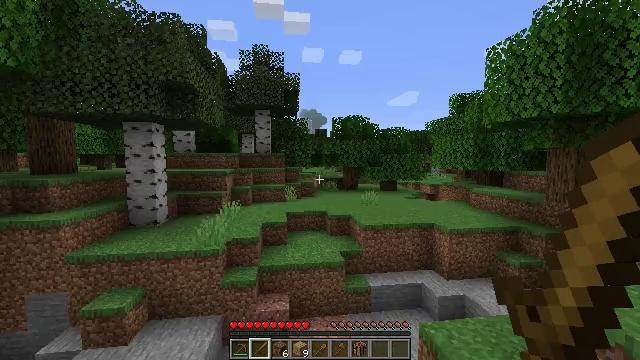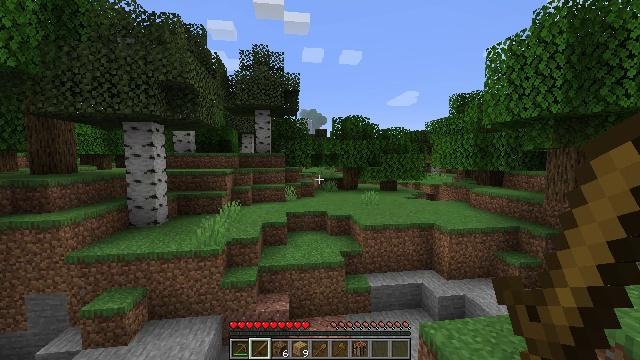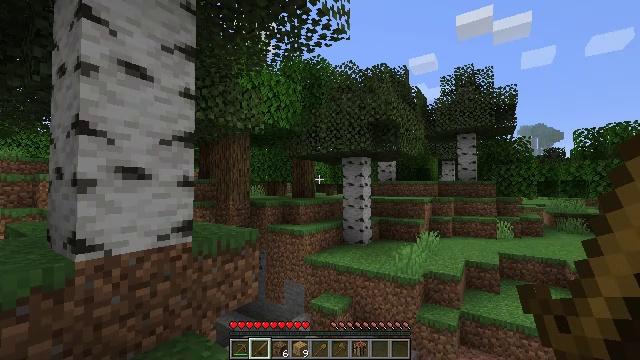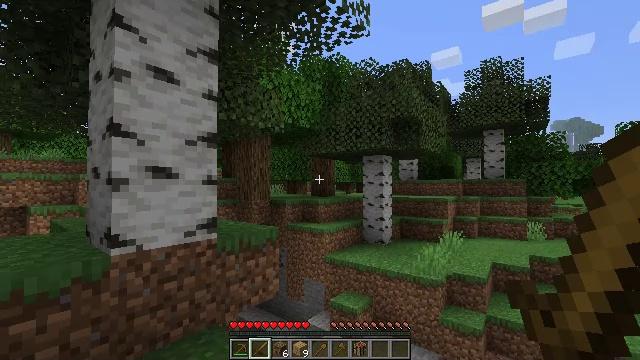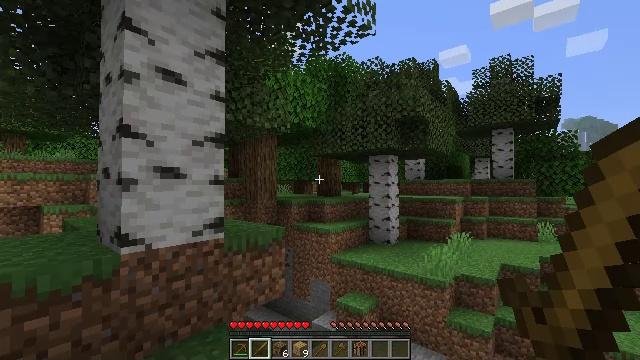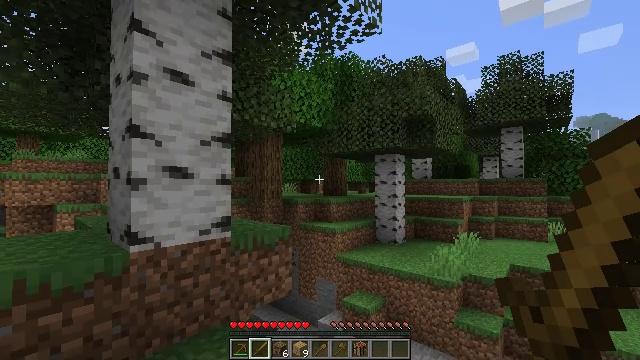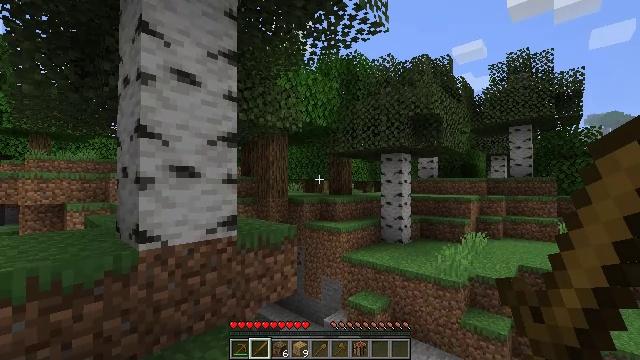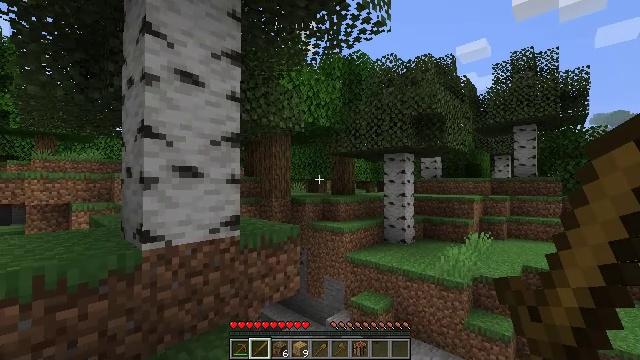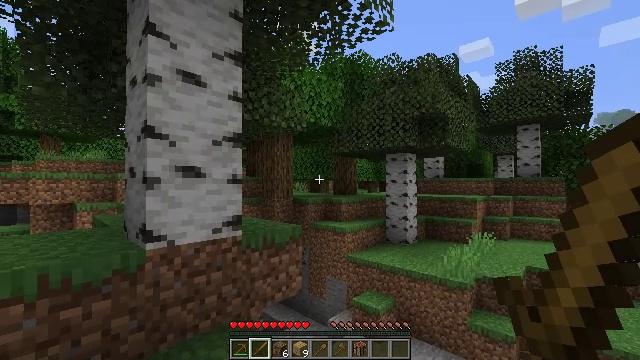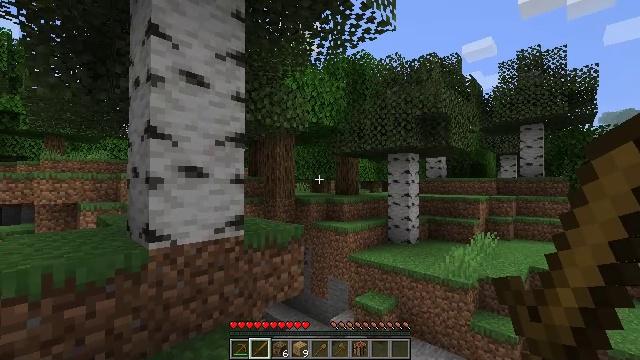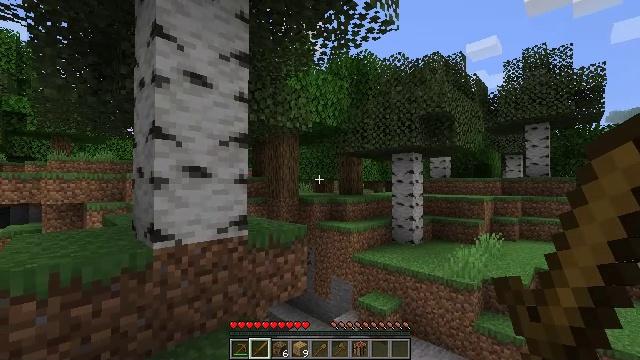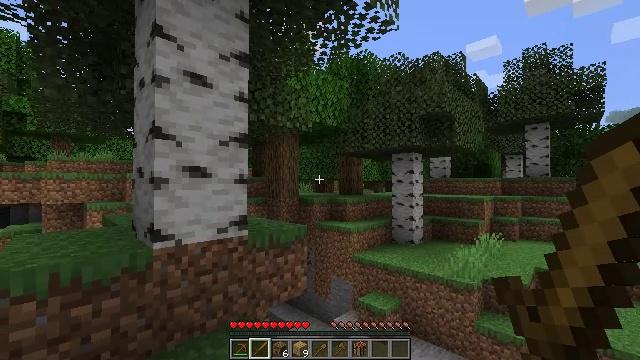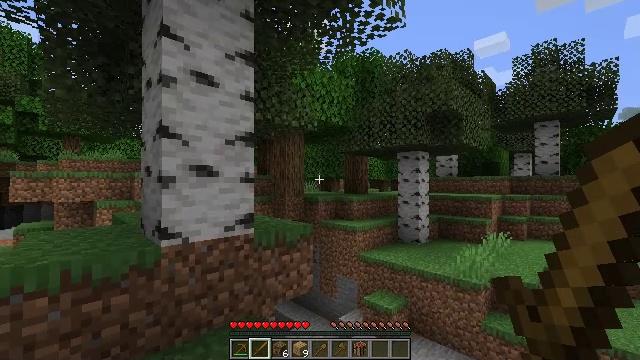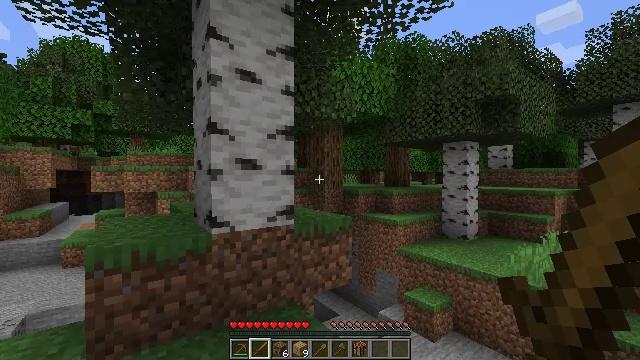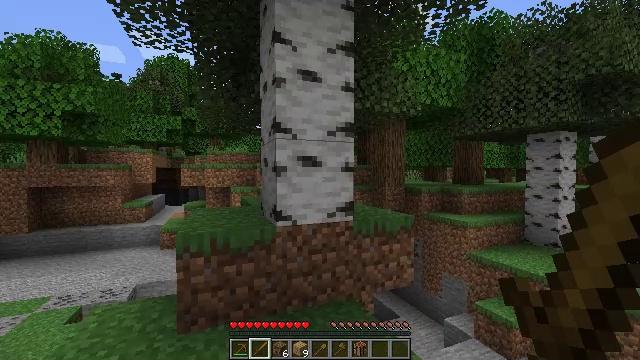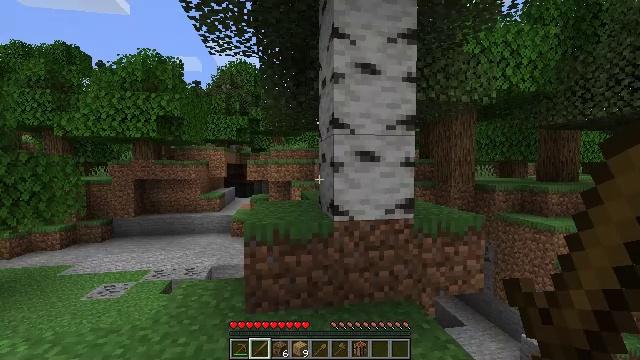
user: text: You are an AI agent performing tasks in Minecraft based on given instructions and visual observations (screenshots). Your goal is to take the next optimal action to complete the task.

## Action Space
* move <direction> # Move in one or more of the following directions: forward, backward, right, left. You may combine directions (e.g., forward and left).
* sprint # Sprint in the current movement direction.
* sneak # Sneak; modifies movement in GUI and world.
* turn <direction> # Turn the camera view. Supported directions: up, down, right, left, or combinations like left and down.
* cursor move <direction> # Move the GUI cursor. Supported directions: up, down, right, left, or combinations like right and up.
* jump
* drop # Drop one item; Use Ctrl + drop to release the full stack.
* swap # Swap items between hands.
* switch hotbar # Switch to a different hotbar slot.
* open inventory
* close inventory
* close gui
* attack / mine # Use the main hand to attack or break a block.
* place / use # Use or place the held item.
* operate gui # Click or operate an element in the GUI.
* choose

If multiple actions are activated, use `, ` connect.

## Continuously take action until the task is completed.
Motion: motion action
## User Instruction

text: Break the dirt block.
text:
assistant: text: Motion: no_op
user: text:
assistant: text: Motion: turn left and up
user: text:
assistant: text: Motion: turn left
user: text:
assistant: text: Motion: turn left
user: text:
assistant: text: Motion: turn left
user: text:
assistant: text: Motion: turn left
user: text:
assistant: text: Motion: no_op
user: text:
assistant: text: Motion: no_op
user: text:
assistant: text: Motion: no_op
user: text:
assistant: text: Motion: no_op
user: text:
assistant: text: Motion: no_op
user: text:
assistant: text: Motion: turn left
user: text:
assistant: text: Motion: turn left and down
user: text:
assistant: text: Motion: turn left
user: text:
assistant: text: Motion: turn left and down
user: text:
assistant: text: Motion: turn left and down
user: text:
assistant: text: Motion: turn left and down
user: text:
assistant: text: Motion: turn left
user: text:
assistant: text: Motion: turn left
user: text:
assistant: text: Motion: no_op
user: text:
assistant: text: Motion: no_op
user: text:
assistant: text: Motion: no_op
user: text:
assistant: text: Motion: no_op
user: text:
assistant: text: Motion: no_op
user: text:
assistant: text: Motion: no_op
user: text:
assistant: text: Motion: turn left
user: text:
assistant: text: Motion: no_op
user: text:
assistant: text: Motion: turn left
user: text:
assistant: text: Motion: no_op
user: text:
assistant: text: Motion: no_op